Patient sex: F
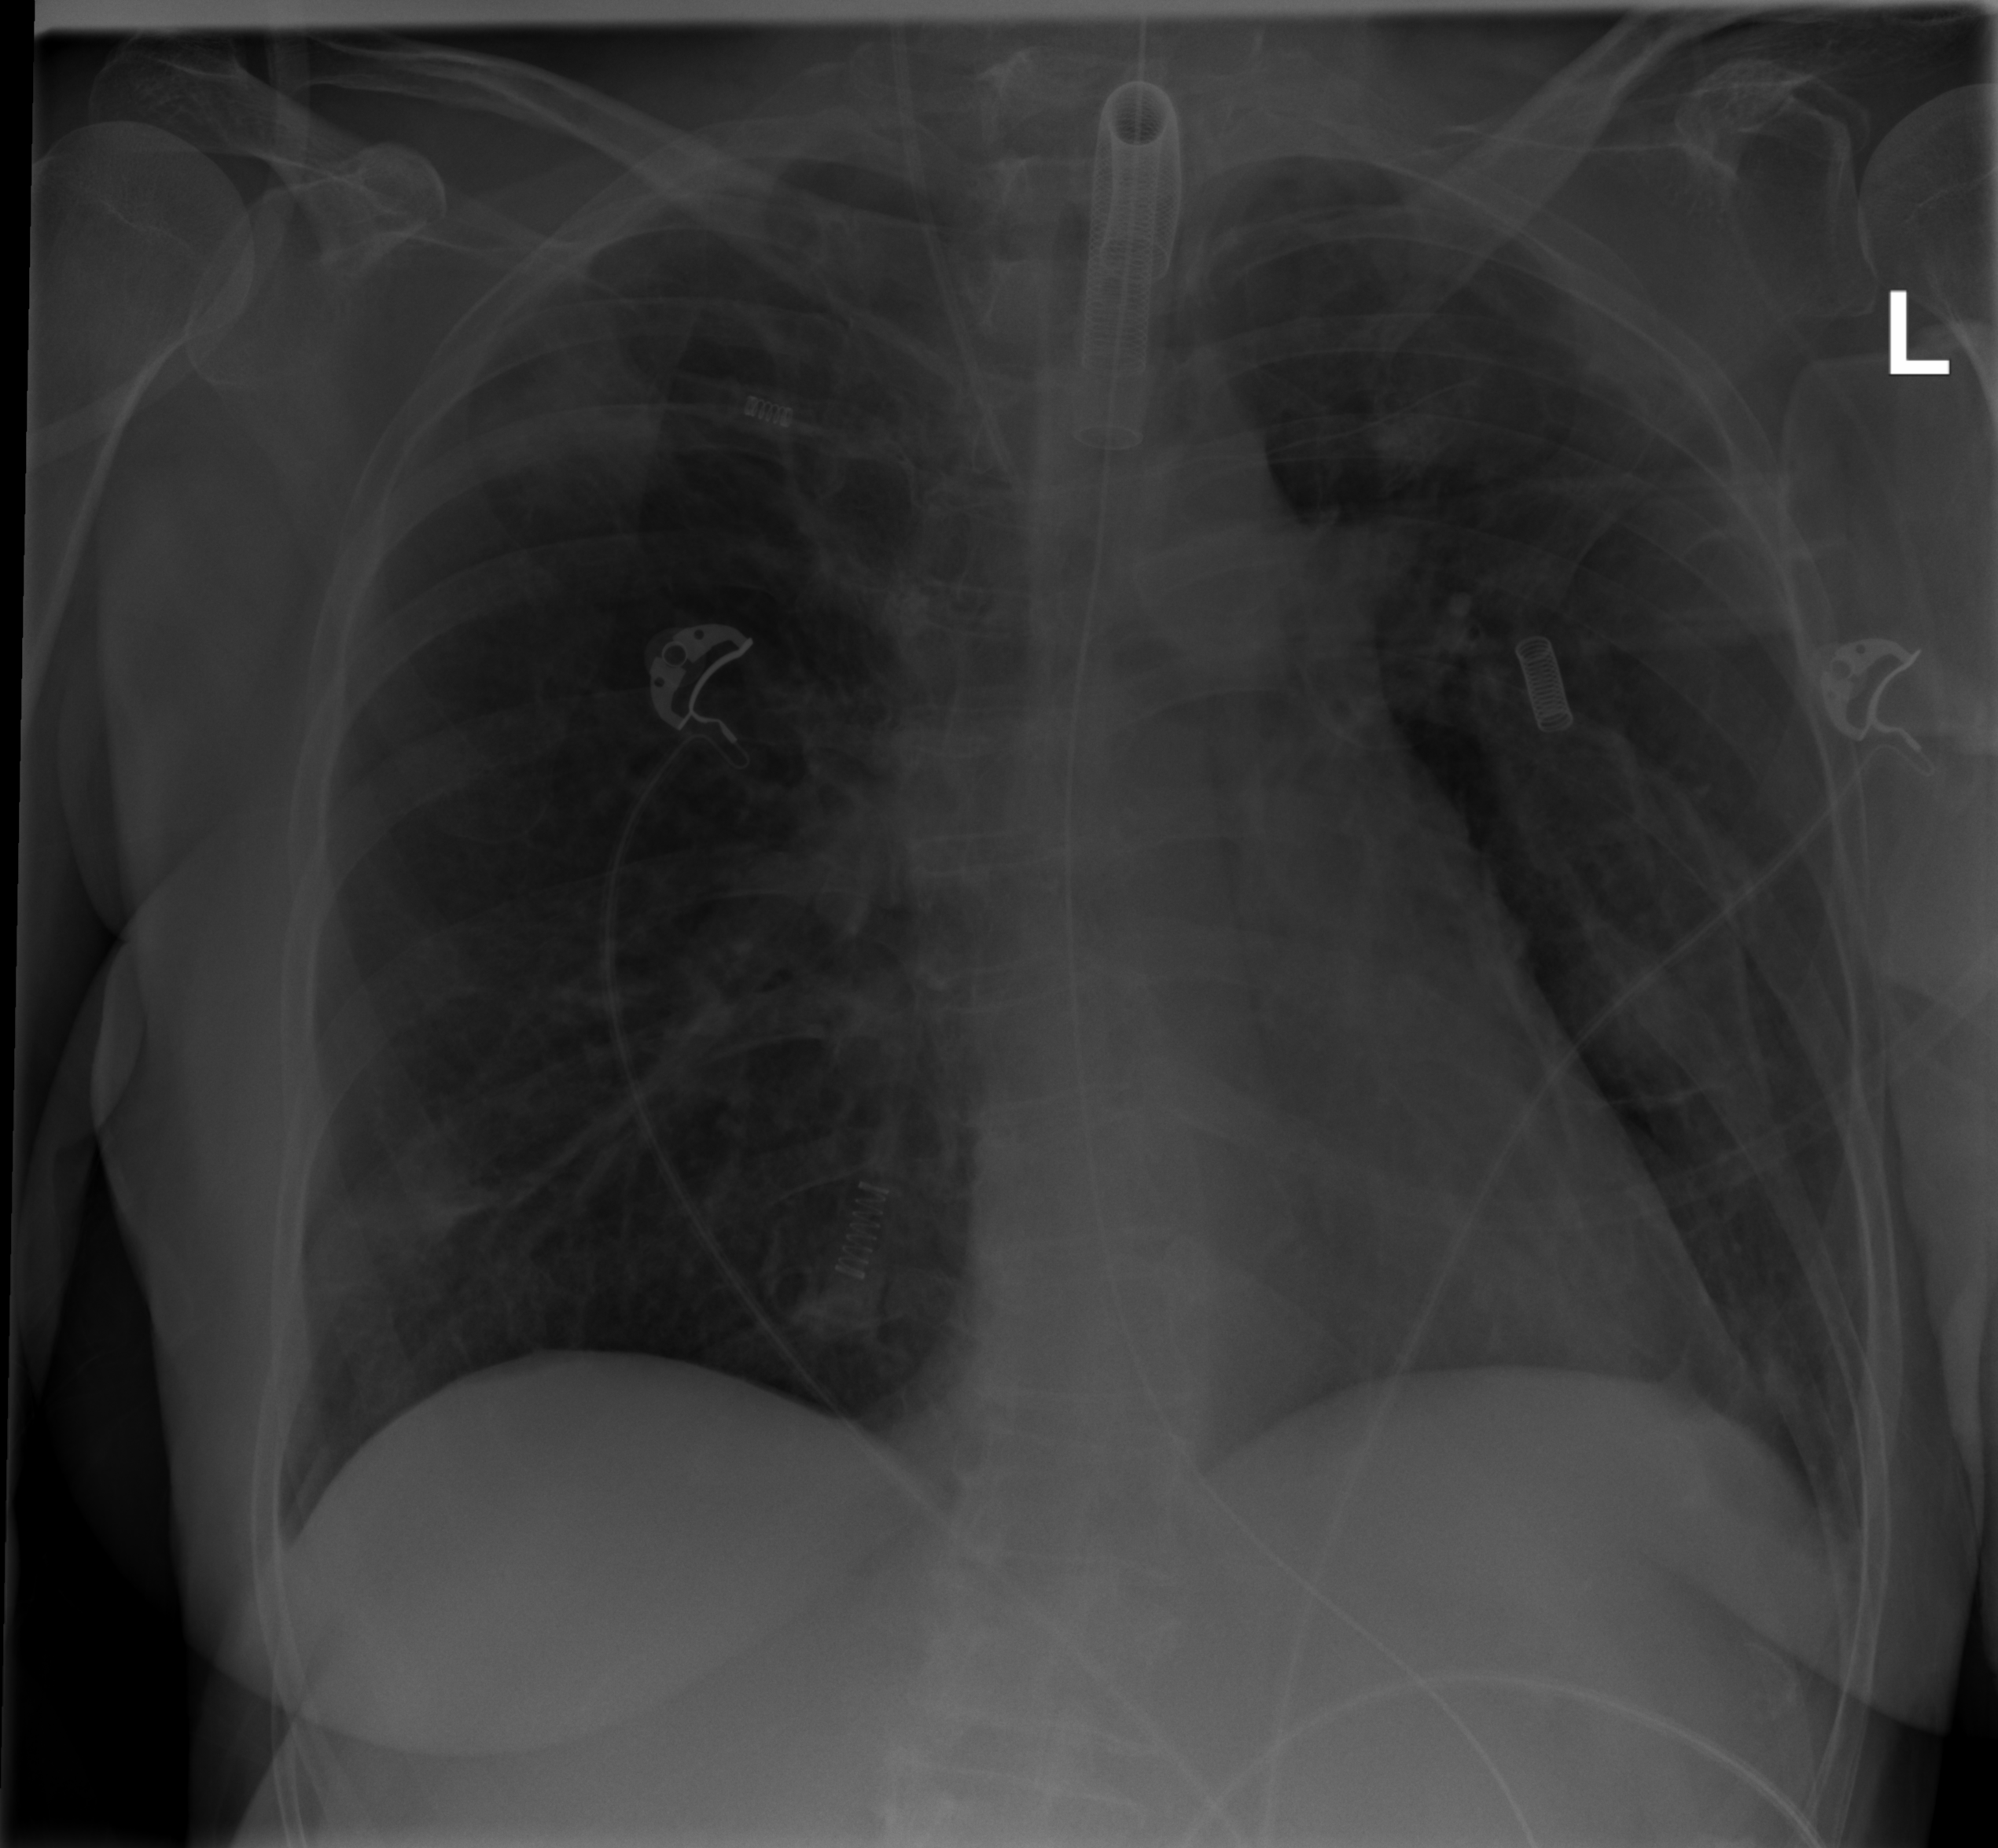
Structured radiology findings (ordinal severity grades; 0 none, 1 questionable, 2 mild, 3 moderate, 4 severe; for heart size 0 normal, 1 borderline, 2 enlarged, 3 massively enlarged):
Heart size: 0
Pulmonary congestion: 0
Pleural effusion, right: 0
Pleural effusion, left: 0
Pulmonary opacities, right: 1
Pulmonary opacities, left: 1
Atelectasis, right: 2
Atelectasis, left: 2